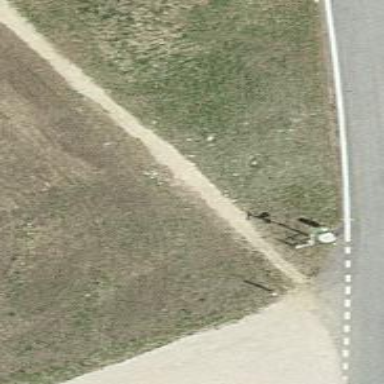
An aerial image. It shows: Dirt path.